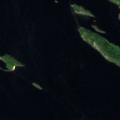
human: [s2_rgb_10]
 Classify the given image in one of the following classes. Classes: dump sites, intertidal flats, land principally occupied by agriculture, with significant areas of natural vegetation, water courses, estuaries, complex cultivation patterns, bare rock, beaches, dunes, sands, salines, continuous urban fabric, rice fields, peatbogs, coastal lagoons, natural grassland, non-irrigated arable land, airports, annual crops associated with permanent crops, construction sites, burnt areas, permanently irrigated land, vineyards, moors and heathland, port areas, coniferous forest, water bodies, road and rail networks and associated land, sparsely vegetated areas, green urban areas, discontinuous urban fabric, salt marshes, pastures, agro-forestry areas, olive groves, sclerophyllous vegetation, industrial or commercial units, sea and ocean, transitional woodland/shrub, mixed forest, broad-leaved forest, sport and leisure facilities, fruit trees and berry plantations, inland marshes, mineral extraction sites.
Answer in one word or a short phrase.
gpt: mixed forest, water bodies